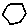
Label: hexagon